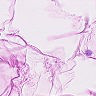
Metastatic tissue present: no